Question: i have create a class library (DLL) with many different methods. and the return different types of data(string string[] double double[]). Therefore i have created one class i called CustomDataType for all the methods containing different data types so each method in the Library can return object of the custom class and this way be able to return multiple data types I have done it like this:
'''
public class CustomDataType
{
public double Value;
public string Timestamp;
public string Description;
public string Unit;
// special for GetparamterInfo
public string OpcItemUrl;
public string Source;
public double Gain;
public double Offset;
public string ParameterName;
public int ParameterID;
public double[] arrayOfValue;
public string[] arrayOfTimestamp;
//
public string[] arrayOfParameterName;
public string[] arrayOfUnit;
public string[] arrayOfDescription;
public int[] arrayOfParameterID;
public string[] arrayOfItemUrl;
public string[] arrayOfSource;
public string[] arrayOfModBusRegister;
public string[] arrayOfGain;
public string[] arrayOfOffset;
'''
}
The Library contains methods like these:
'''
public CustomDataType GetDeviceParameters(string deviceName)
{
......................
code
getDeviceParametersObj.arrayOfParameterName;
return getDeviceParametersObj;
}
public CustomDataType GetMaxMin(string parameterName, string period, string maxMin)
{
.....................................code
getMaxMingObj.Value = (double)reader["MaxMinValue"];
getMaxMingObj.Timestamp = reader["MeasurementDateTime"].ToString();
getMaxMingObj.Unit = reader["Unit"].ToString();
getMaxMingObj.Description = reader["Description"].ToString();
return getMaxMingObj;
}
public CustomDataType GetSelectedMaxMinData(string[] parameterName, string period, string mode)
{................................code
selectedMaxMinObj.arrayOfValue = MaxMinvalueList.ToArray();
selectedMaxMinObj.arrayOfTimestamp = MaxMintimeStampList.ToArray();
selectedMaxMinObj.arrayOfDescription = MaxMindescriptionList.ToArray();
selectedMaxMinObj.arrayOfUnit = MaxMinunitList.ToArray();
return selectedMaxMinObj;
}
'''
As illustrated thi different methods returns different data types,and it works fine for me but when i import the DLL and want to use the methods Visual studio shwos all the data types in the CustomDataType class as suggestion for all the methods even though the return different data.This is illusrtated in the picture below. As we can see from the picture with the suggestion of all the different return data the user can get confused and choose wrong return data for some of the methods. So my question is how can i improve this. so Visual studio suggest just the belonging return data type for each method.

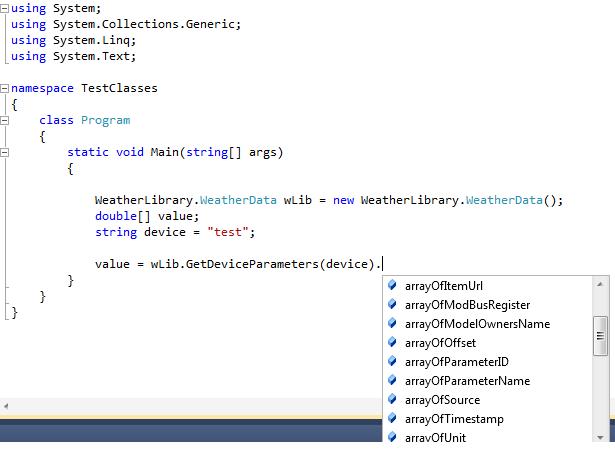
Answer: You're taking a fundamentally wrong approach.
Make each method's return type a type which includes the appropriate data. Some methods may have the same return type as each other; for other data types there may only be a single method which returns that type.
In some cases generics may help - for example, if you have different methods which return a "minimum and maximum value", sometimes 'long', sometimes 'int', sometimes 'float' or whatever, then you could have a 'MinMax<T>' type.
This should have given you the hint:
> and the return different types of data
Given that the methods naturally "return different types of data" why would you give them all the return type?
But putting everything into one data type is simply the way forward. (It's also extremely inefficient, but that's a second order concern.)
Next step: get rid of those public fields, and use properties instead. You should consider whether it would make sense for some of your types to be immutable, and where you're currently exposing arrays, expose read-only collections instead.